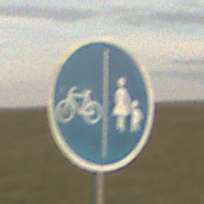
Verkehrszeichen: GetrennterRadUndGehwegRadwegLinks
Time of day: SunriseSunset
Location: Outdoor (Nature)
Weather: PartlyCloudy
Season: NotSpecified
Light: Natural